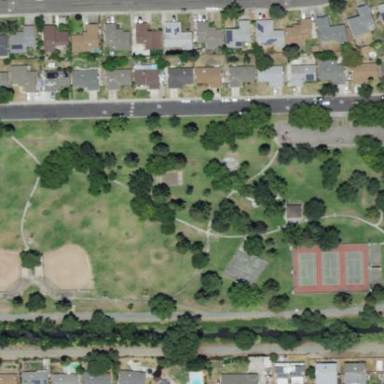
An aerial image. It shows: Park.